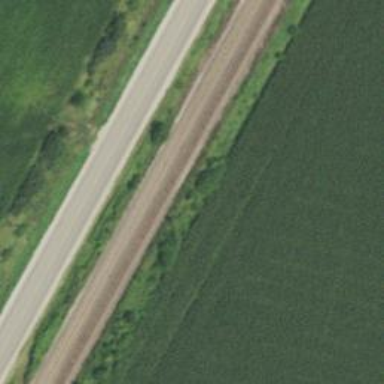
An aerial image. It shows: Railway track.